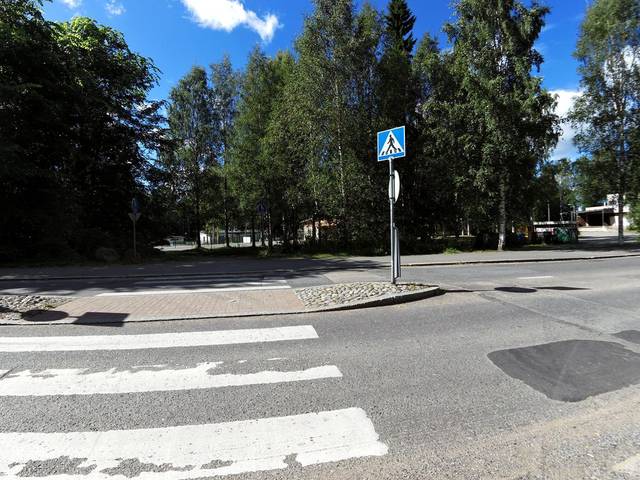
Region: Finland
Coordinates: 61.507, 23.605